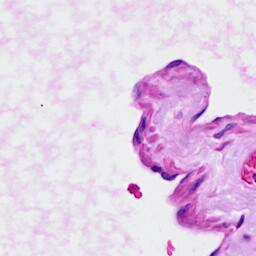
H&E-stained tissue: Ovarian